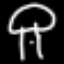
Label: mushroom